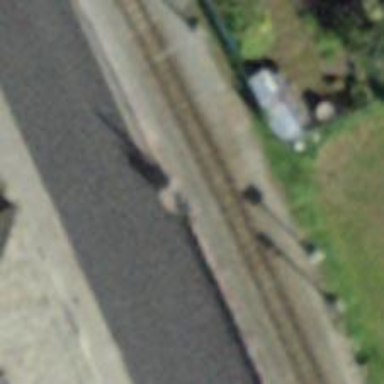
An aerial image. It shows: Railway signal.